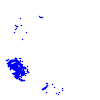
Particle: pion